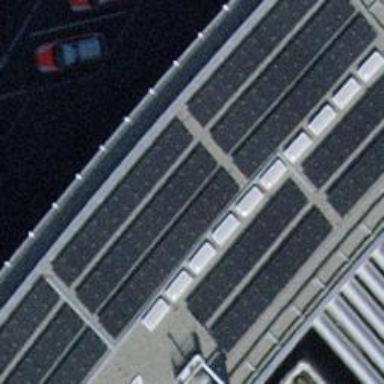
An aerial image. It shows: Service road with asphalt surface and sidewalks on both sides.